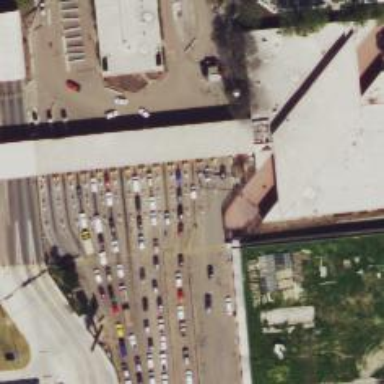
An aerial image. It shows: Border control barrier.